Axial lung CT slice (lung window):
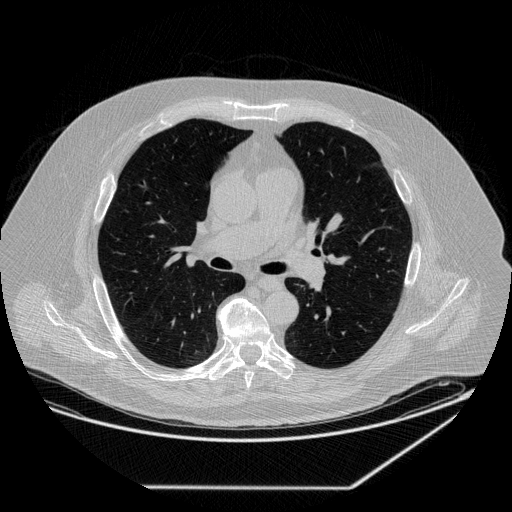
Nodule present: no